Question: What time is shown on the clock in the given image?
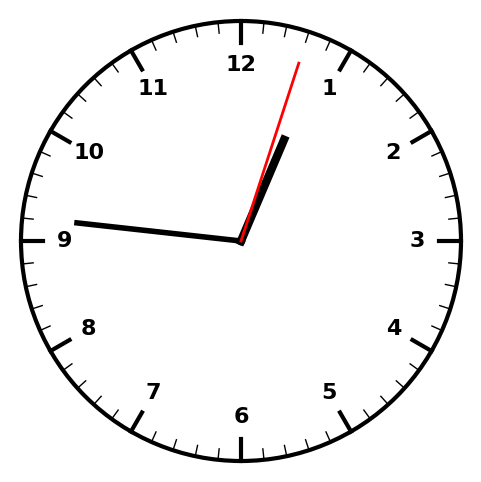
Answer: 12:46:03